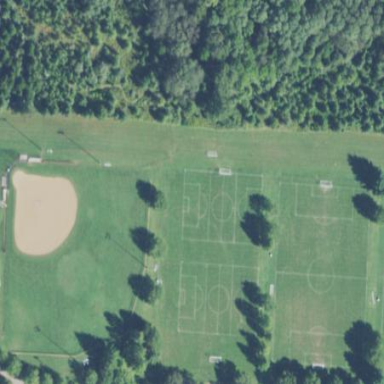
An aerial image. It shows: Soccer pitch for leisureland activities.